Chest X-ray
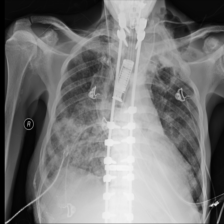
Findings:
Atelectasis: negative
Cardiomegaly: negative
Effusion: negative
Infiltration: positive
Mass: positive
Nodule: positive
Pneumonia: negative
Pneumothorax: negative
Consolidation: positive
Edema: negative
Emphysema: negative
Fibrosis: negative
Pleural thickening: negative
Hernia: negative